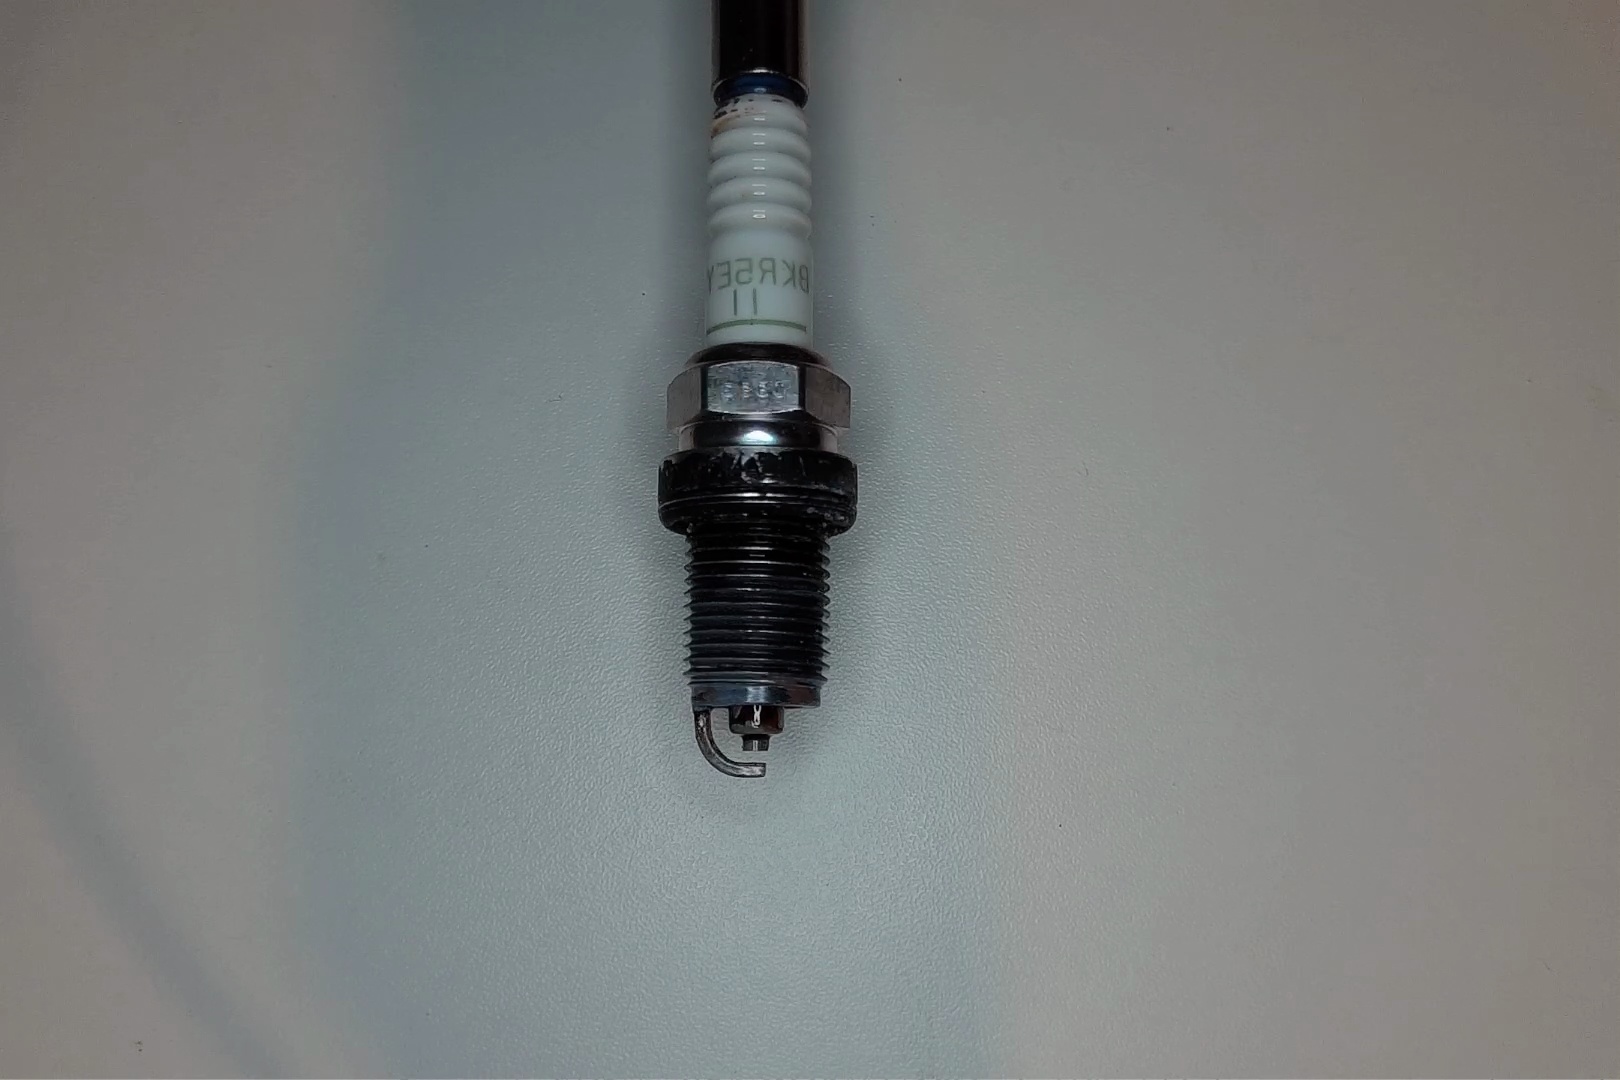
Label: anomaly